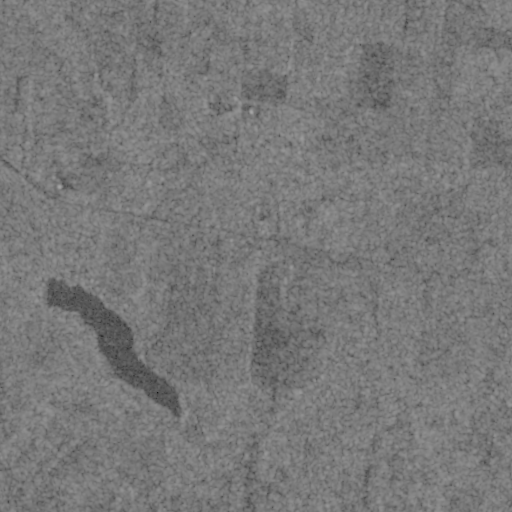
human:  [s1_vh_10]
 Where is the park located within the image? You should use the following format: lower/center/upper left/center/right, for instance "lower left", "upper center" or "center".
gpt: The park is located in the lower left of the image.
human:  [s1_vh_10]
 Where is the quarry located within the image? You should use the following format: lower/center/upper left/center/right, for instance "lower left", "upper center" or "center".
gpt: The quarry is located in the upper center of the image.
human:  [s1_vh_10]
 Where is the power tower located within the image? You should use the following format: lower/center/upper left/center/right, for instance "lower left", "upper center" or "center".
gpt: There is no power tower in the image.

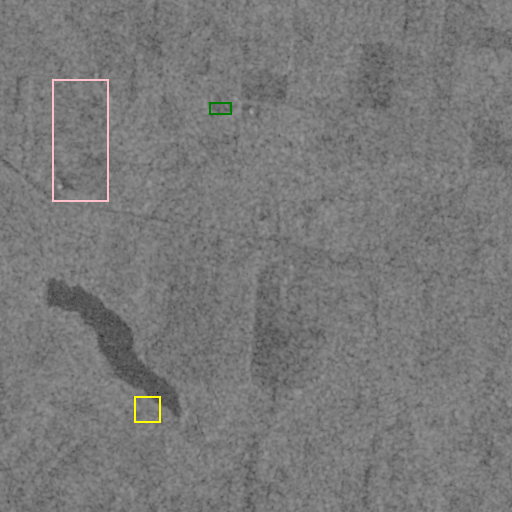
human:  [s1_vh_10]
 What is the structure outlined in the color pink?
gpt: The structure outlined in pink is a crop field.
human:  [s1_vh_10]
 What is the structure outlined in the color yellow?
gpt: The structure outlined in yellow is a park.
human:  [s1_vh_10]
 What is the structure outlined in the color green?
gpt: The structure outlined in green is a quarry.
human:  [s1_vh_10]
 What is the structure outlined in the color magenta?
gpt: There is no magenta outline.